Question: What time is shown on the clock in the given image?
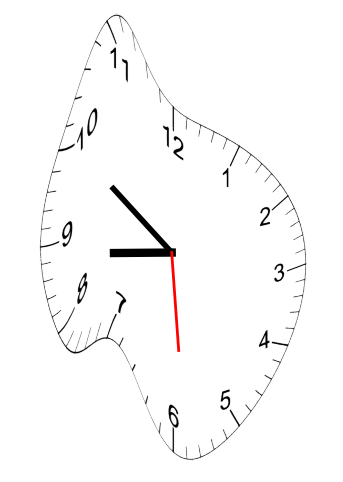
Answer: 08:50:29